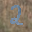
Label: 2